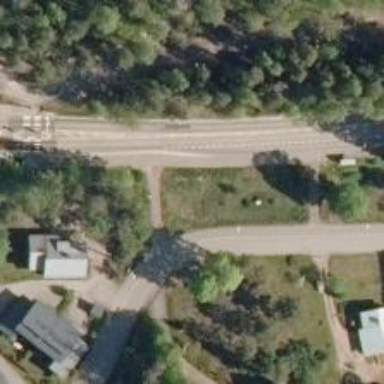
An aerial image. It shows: Asphalt cycleway.